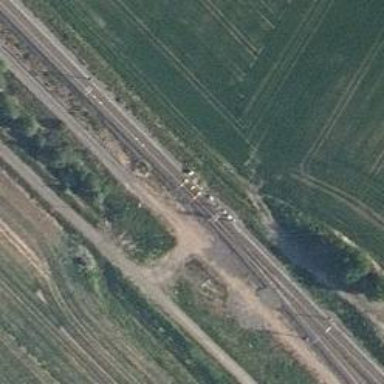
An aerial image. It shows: Railway siding for service.